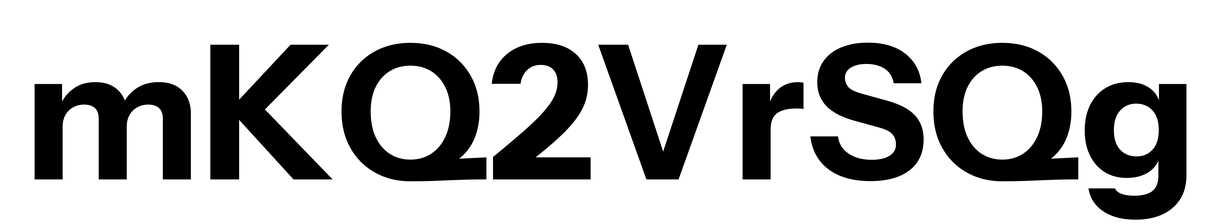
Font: InstrumentSans_Bold